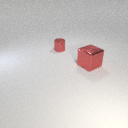
large red metal cube to the right of small red metal cylinder